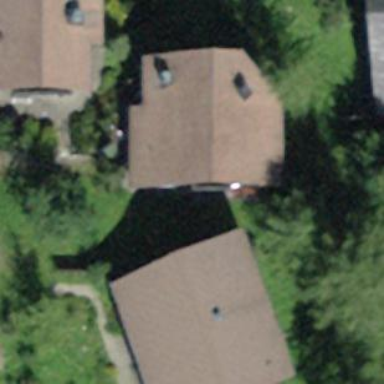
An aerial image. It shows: Detached building.